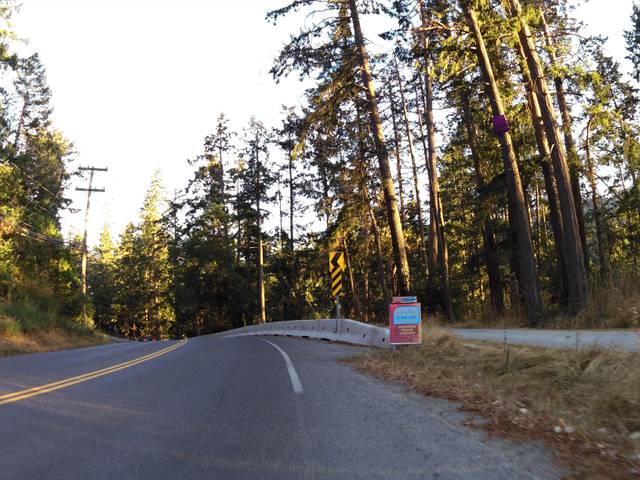
Region: Canada
Coordinates: 48.865, -123.529